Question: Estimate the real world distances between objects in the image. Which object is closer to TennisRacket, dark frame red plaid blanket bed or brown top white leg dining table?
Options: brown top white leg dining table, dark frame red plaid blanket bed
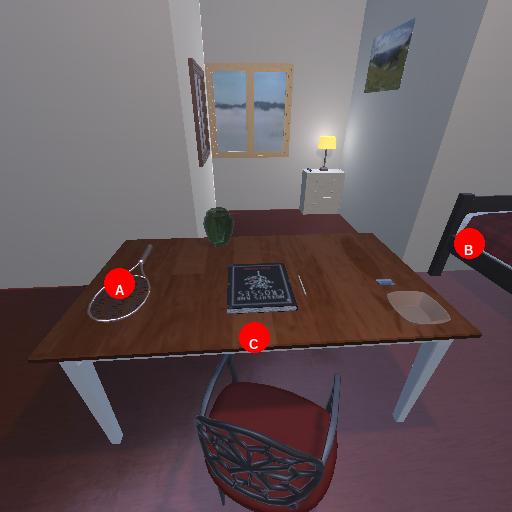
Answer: brown top white leg dining table